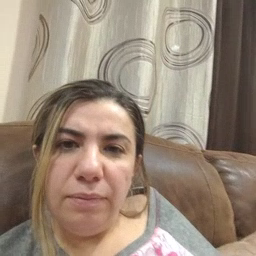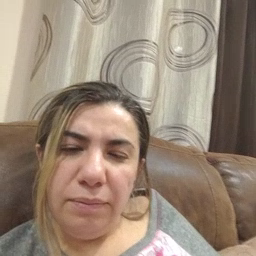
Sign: open